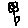
Label: flower